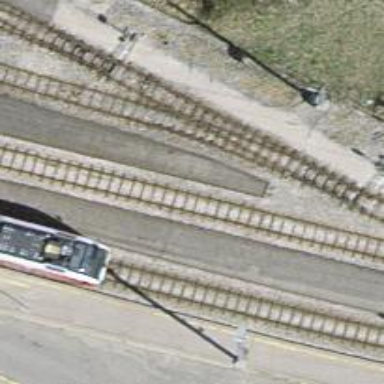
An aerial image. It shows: Narrow-gauge railway with electrified tracks using contact line. Located in service yard with one track.